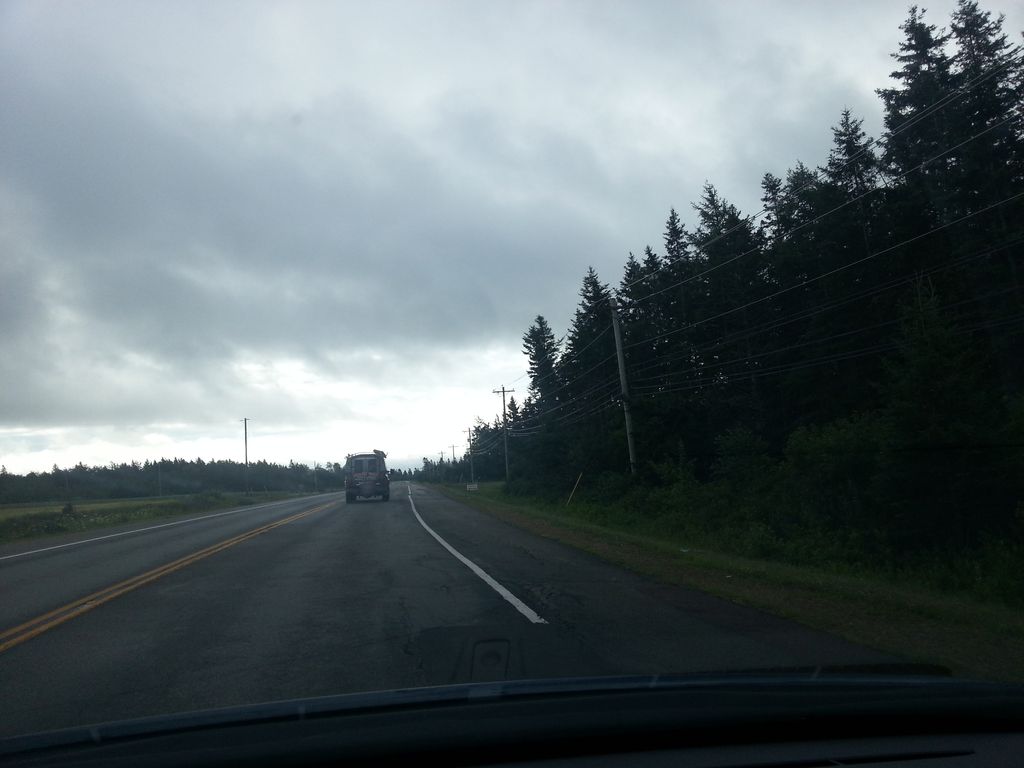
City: charlottetown